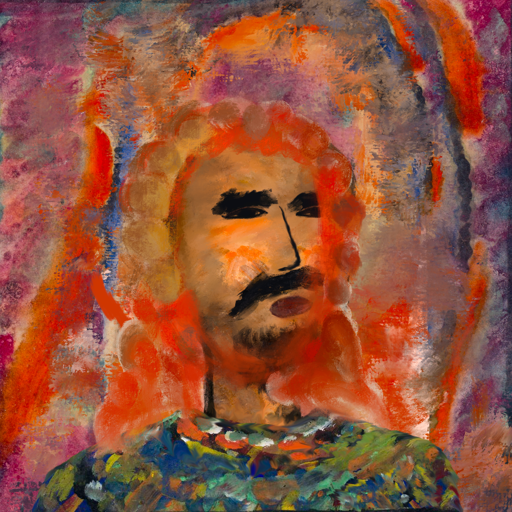
Background: Experience, Head And Neck Side: Gypsy_Queen, Face Side: Mosgoul, Bust: An_Impression, Hair Side: Rupkatha, Head Accessory: Blank, Second Necklace: Blank, Necklace: Blank, Baby: Blank